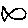
Label: fish